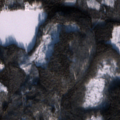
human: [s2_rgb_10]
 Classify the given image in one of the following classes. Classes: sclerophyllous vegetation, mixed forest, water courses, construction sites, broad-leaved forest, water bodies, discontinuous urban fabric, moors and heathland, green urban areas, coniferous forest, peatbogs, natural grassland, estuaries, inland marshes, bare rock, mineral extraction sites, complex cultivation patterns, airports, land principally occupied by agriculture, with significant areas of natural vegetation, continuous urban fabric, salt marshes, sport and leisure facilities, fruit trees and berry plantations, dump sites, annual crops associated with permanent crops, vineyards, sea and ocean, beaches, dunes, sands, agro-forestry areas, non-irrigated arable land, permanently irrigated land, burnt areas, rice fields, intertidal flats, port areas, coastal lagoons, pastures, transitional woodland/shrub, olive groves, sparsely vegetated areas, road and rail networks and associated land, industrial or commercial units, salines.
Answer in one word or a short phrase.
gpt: coniferous forest, transitional woodland/shrub